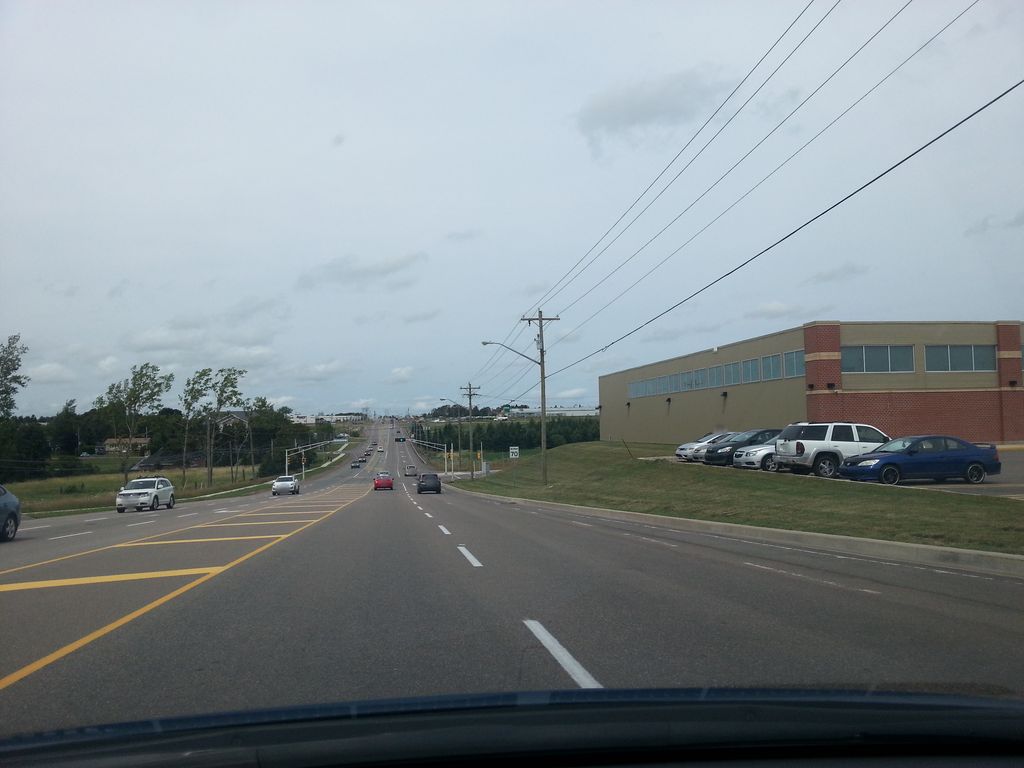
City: charlottetown